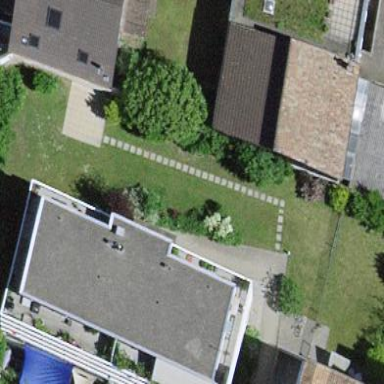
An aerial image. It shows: Apartment building with flat roof.